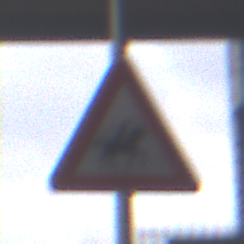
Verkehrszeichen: ReiterLinks
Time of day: Midday
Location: Roofed (Special)
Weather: Overcast
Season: NotSpecified
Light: Natural